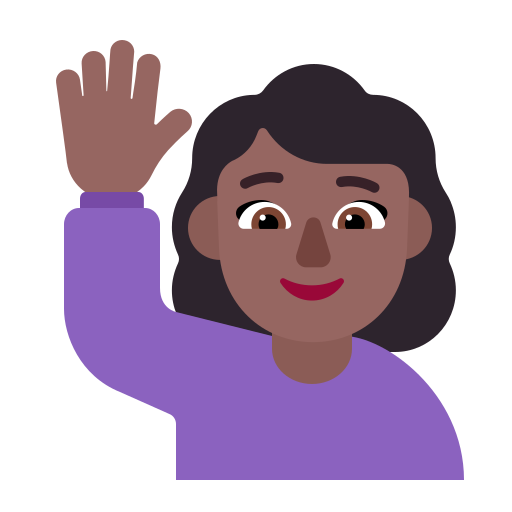
woman raising hand flat  dark